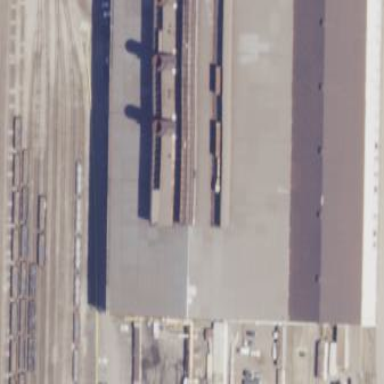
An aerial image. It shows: Industrial building.